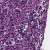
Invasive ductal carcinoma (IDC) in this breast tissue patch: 1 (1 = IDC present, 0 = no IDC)